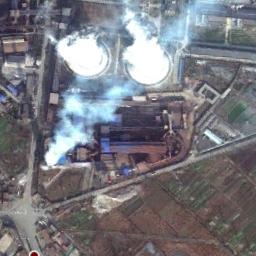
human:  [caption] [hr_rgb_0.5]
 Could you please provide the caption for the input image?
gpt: There are many machines and equipment in the thermal power station  Two cooling towers are steaming .

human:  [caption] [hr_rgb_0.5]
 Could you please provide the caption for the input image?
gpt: The thermal power station is next to some buildings with white mist above .

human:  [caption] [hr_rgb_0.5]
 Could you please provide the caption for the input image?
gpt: There are rows of blue or red buildings on one side of the two thermal power stations .

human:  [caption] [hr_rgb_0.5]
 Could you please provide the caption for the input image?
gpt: Many buildings of different shapes are next to the thermal power station .

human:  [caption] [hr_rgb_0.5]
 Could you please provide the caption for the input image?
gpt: There are many buildings and three chimneys on the thermal power station .